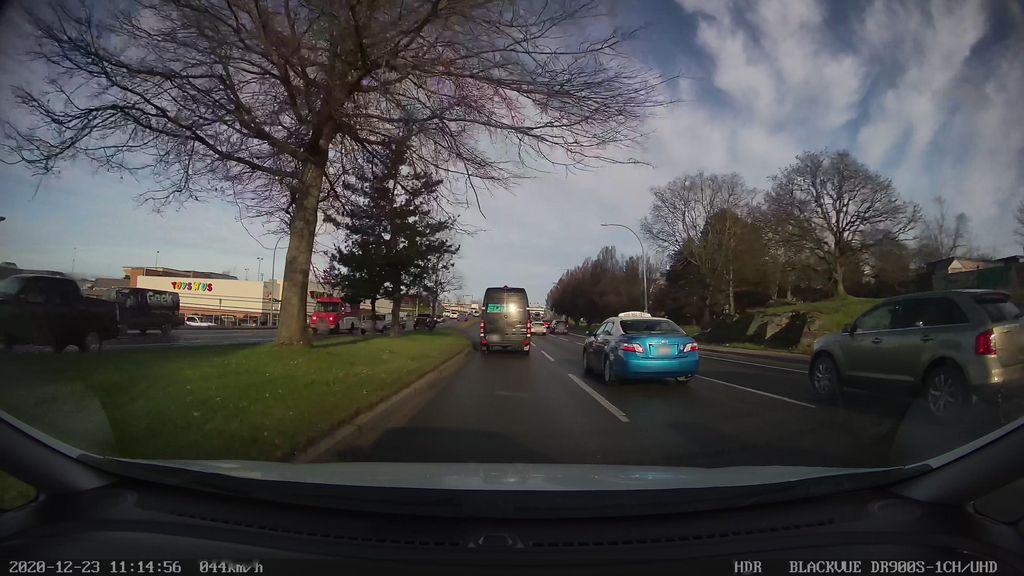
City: victoria